Interaction volume radius: 10 \u00c5
Interaction volume height: 25 \u00c5
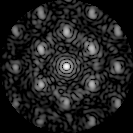
Disorder parameter: 0.4523